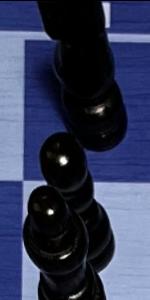
Label: Pawn_Black